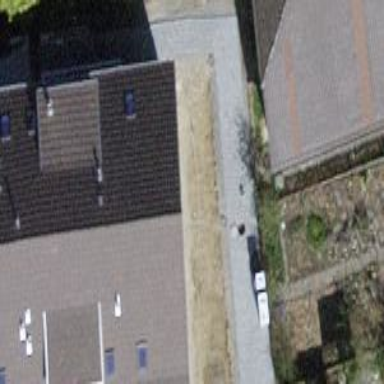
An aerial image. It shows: Building with tile roof.